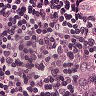
Metastatic tissue present: no